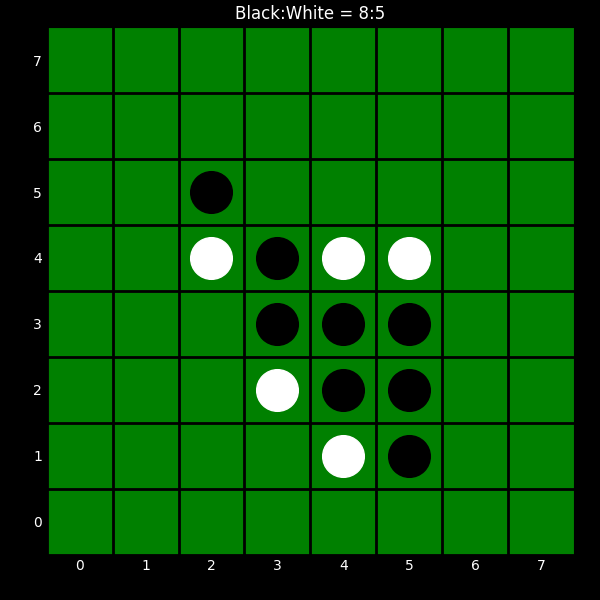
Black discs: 8
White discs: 5